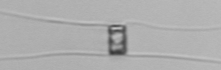
Label: Chaetoceros_similis